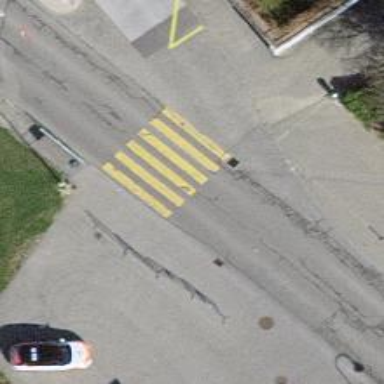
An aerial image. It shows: Marked crossing on footway.